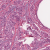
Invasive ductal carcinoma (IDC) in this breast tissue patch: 1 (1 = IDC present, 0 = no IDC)